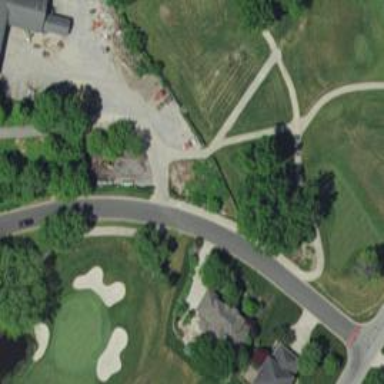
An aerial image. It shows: Service road used as golf cart path.